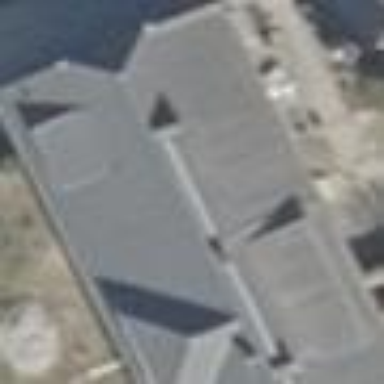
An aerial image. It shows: Detached building.